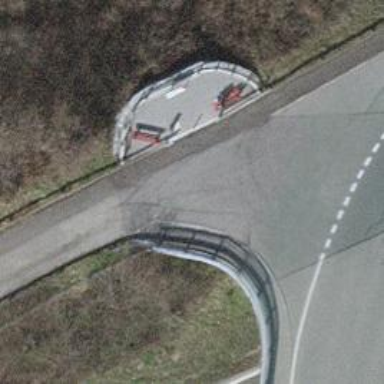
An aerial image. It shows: Red bench.